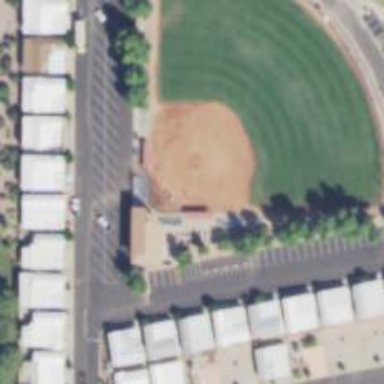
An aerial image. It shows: Softball pitch for leisure sports.